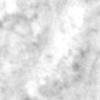
Label: no_change